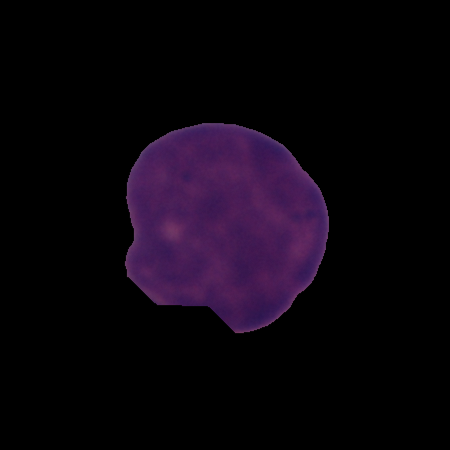
Label: cancer